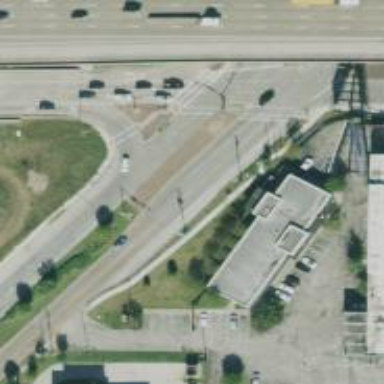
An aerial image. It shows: Frontage road that is classified as secondary link.